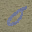
Label: 0